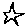
Label: star